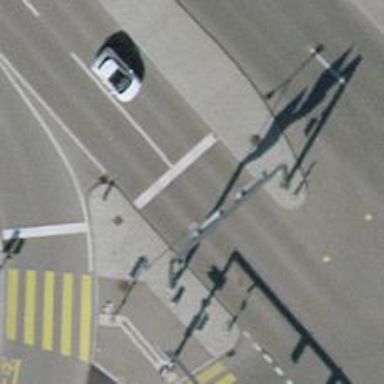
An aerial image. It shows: Road with traffic signals.